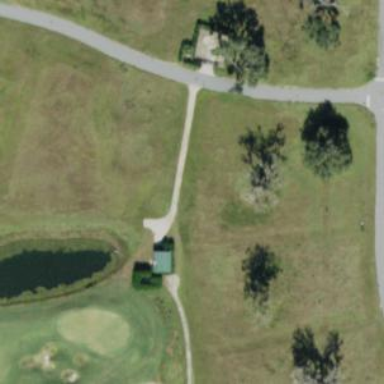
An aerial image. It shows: Path for golf carts.